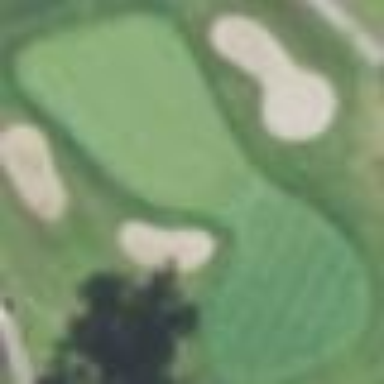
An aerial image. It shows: Grassy area designated as golf fairway.